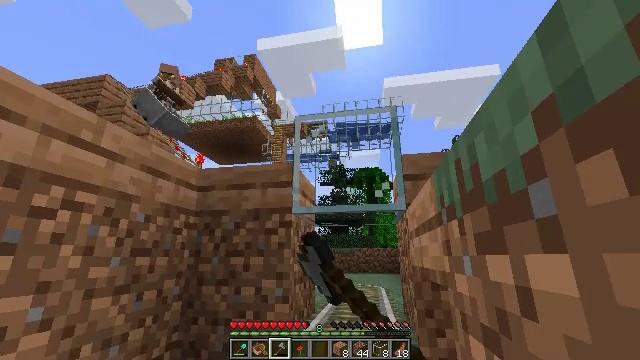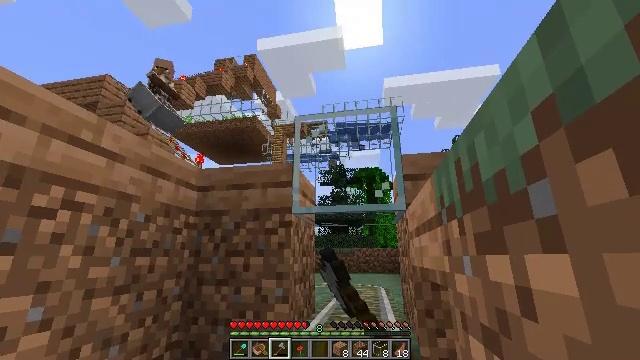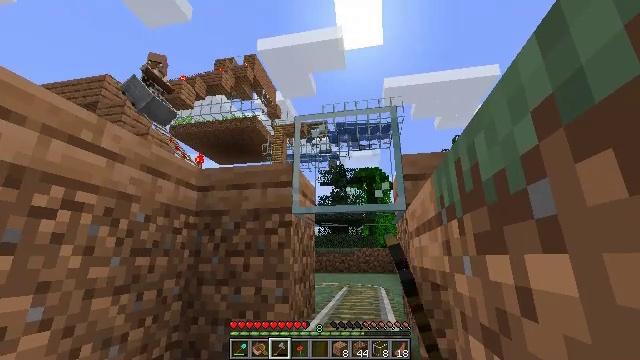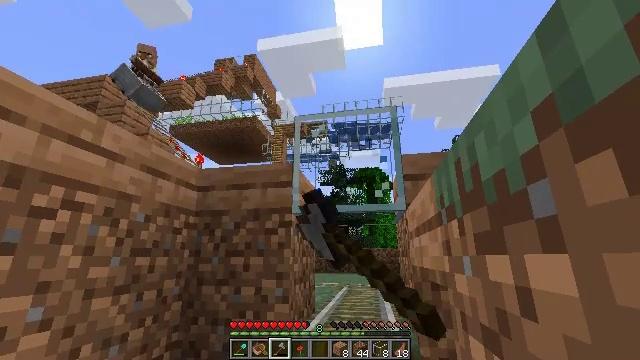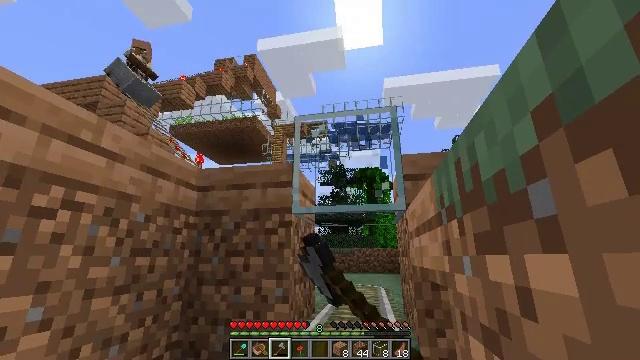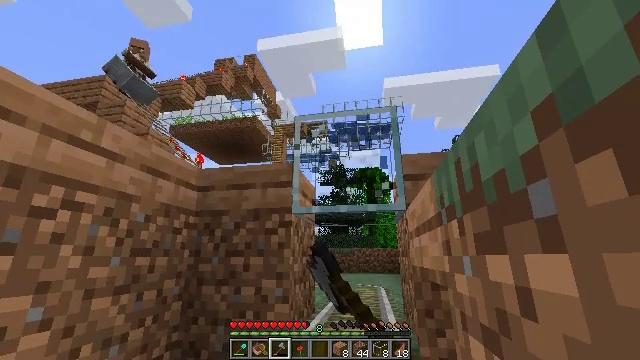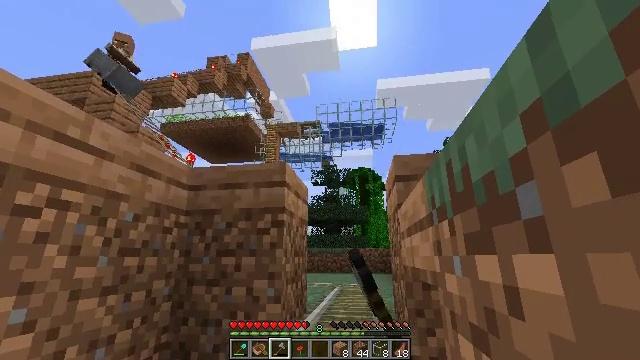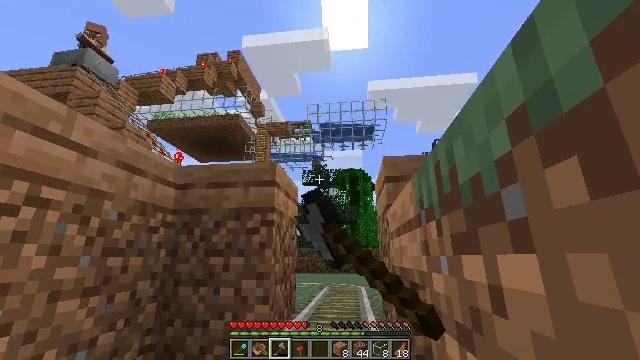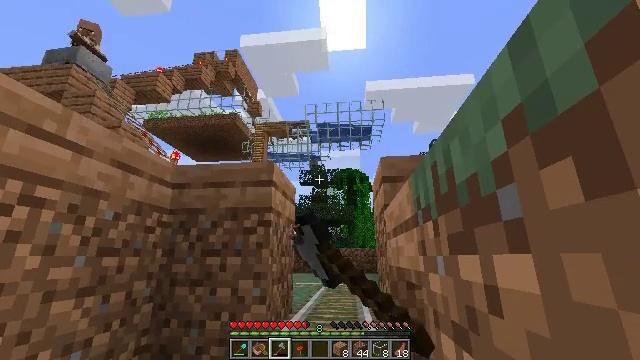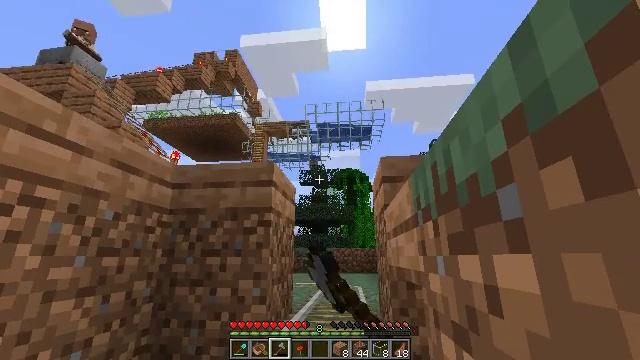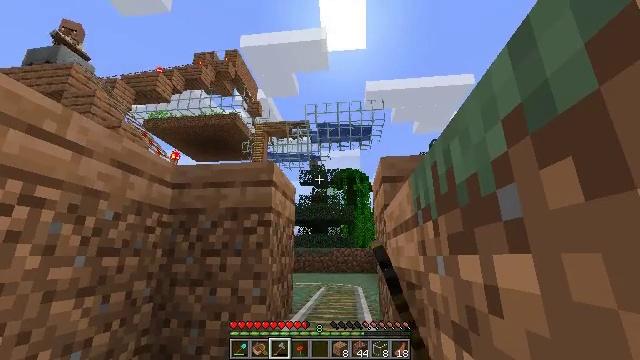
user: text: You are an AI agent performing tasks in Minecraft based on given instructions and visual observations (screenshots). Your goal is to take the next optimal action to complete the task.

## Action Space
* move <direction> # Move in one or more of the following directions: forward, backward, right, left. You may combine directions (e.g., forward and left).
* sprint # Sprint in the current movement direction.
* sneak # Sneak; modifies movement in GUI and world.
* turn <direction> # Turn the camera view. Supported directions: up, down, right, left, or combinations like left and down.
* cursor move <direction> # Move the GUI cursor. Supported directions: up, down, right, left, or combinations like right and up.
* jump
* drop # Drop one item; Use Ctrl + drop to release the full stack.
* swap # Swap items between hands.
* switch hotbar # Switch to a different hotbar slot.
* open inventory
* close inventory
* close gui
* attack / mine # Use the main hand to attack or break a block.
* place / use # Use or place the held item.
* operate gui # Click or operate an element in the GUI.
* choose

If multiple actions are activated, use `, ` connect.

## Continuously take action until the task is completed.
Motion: motion action
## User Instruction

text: Destroy the glass.
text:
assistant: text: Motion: attack / mine
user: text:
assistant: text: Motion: attack / mine
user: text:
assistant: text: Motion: attack / mine
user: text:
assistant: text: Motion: attack / mine
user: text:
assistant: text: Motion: attack / mine
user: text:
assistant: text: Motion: turn right, attack / mine
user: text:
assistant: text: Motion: turn right, attack / mine
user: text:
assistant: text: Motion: attack / mine
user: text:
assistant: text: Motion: attack / mine
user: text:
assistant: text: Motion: attack / mine
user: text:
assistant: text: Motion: attack / mine